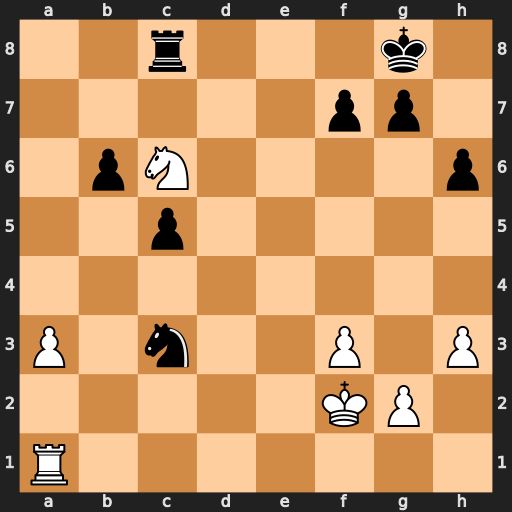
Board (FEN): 2r3k1/5pp1/1pN4p/2p5/8/P1n2P1P/5KP1/R7
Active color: w
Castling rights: -
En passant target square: -
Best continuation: Ne7+ Kf8 Nxc8